高三 · 度量几何学
24. 如图, 已知 $\triangle A B C$ 的两条角平分线 $A D$ 和 $C E$ 相交于点 $H, \angle B=60^{\circ}$, 点 $F$ 在 $A C$ 上, 且 $A E=A F$.

(1) 证明 B,D,H,E 四点共圆;
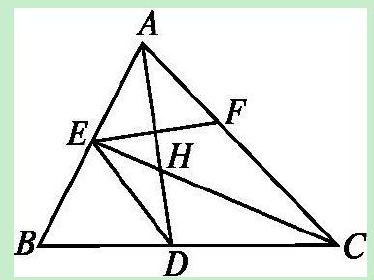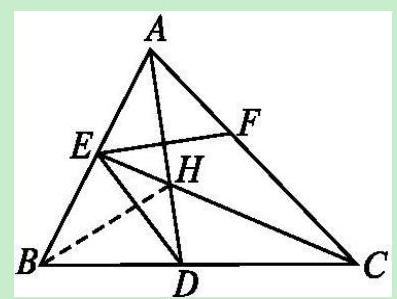
答案: 证明： $\because$ 在 $\triangle \mathrm{ABC}$ 中, $\angle \mathrm{B}=60^{\circ}$,

$\therefore \angle \mathrm{BAC}+\angle \mathrm{BCA}=120^{\circ}$.

$\because \mathrm{AD}, \mathrm{CE}$ 是角平分线,

$\therefore \angle \mathrm{HAC}+\angle \mathrm{HCA}=60^{\circ}$.

$\therefore \angle \mathrm{AHC}=180^{\circ}-\angle \mathrm{HAC}-\angle \mathrm{HCA}=120^{\circ}$.
$\therefore \angle \mathrm{EHD}=\angle \mathrm{AHC}=120^{\circ}$.

$\therefore \angle \mathrm{EBD}+\angle \mathrm{EHD}=180^{\circ}$.

$\therefore \mathrm{B}, \mathrm{D}, \mathrm{H}, \mathrm{E}$ 四点共圆.

(2) 证明 $\mathrm{CE}$ 平分 $\angle \mathrm{DEF}$.

答案: 证明: 如图,连接 $\mathrm{BH}$,则 $\mathrm{BH}$ 为 $\angle \mathrm{ABC}$ 的平分线, 得 $\angle \mathrm{HBD}=30^{\circ}$.

由（1）知 $\mathrm{B}, \mathrm{D}, \mathrm{H}, \mathrm{E}$ 四点共圆,

$\therefore \angle \mathrm{CED}=\angle \mathrm{HBD}=30^{\circ}, \angle \mathrm{AHE}=\angle \mathrm{EBD}=60^{\circ}$.

又 $\because \mathrm{AE}=\mathrm{AF}, \mathrm{AD}$ 平分 $\angle \mathrm{BAC}, \therefore \mathrm{EF} \perp \mathrm{AD}$.

$\therefore \angle \mathrm{CEF}=30^{\circ} \therefore \angle \mathrm{CEF}=\angle \mathrm{CED}$.

$\therefore \mathrm{CE}$ 平分 $\angle \mathrm{DEF}$.
解析: : 分析: 本题主要考查了圆内接四边形的性质与判断定理, 解决问题的关键是根据圆内接四边形的性质与判断定理构造辅助线证明即可